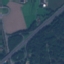
Land use / land cover: Highway